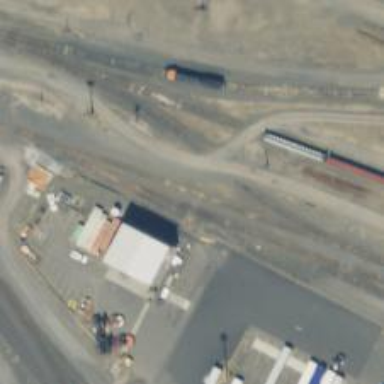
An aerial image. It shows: Railway yard used for servicing trains.